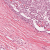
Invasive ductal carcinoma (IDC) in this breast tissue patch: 0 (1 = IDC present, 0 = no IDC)